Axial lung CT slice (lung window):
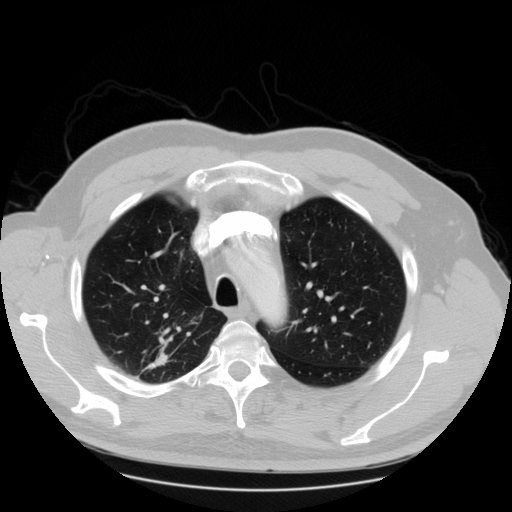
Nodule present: no